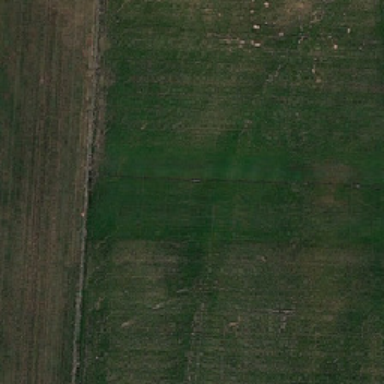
The stripes on the meadow of four parts are vertical .